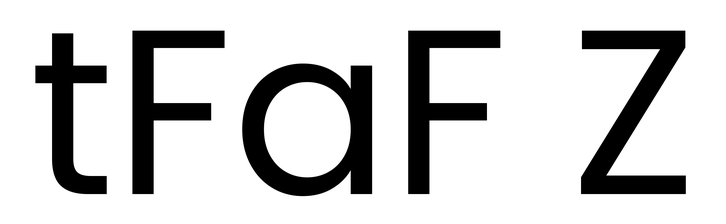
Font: Poppins-Regular